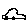
Label: car